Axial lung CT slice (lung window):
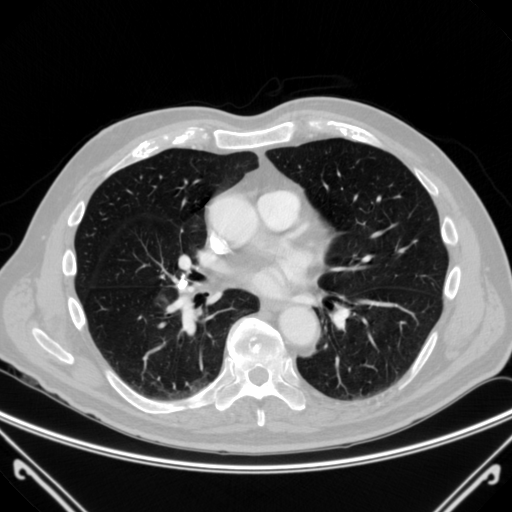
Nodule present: no